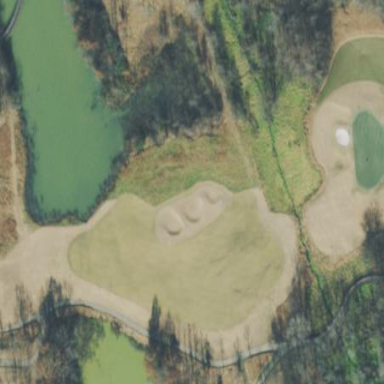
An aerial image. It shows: Grassy area designated as golf fairway.